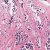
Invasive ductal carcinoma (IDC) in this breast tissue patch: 1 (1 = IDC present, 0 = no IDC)